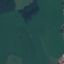
Label: Pasture